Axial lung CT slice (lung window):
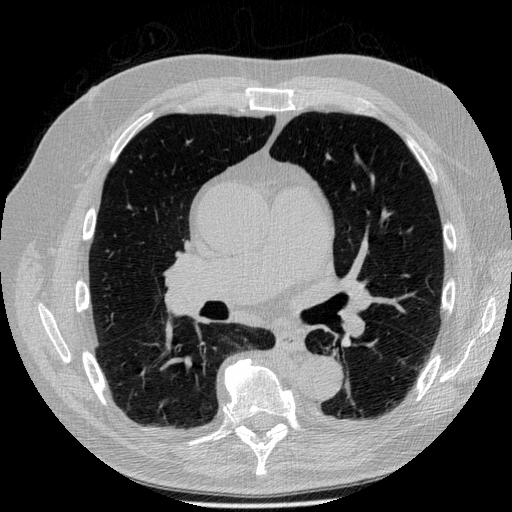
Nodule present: no